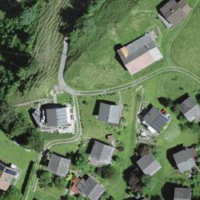
EUNIS habitat code: 25
Species observed at this site:
Lathyrus vernus
Galeopsis tetrahit